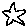
Label: star